Pattern: PolarWarp
Description: Randomly apply other patterns in a polar-transformed space.
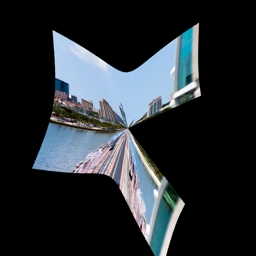
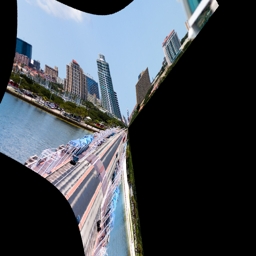
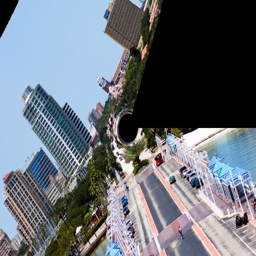
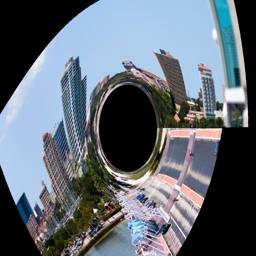